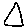
Label: triangle